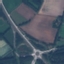
Label: Highway